Question: My drawInContext method looks something like this:
'''
- (void)drawInContext:(CGContextRef)context {
CGRect circleRect = CGRectInset(self.bounds, 1, 1);
UIColor * __autoreleasing borderColor = [UIColor whiteColor];
UIColor * __autoreleasing backgroundColor = [UIColor colorWithWhite:0 alpha: 0.75];
CGContextSetFillColorWithColor(context, backgroundColor.CGColor );
CGContextSetStrokeColorWithColor(context, borderColor.CGColor );
CGContextSetLineWidth(context, 2.0f);
CGContextFillEllipseInRect(context, circleRect);
CGContextStrokeEllipseInRect(context, circleRect);
CGFloat radius = MIN(CGRectGetMidX(circleRect), CGRectGetMidY(circleRect));
CGPoint center = CGPointMake(radius, CGRectGetMidY(circleRect));
CGFloat startAngle = -M_PI / 2;
CGFloat endAngle = self.progress * 2 * M_PI + startAngle;
CGContextSetFillColorWithColor(context, borderColor.CGColor );
CGContextMoveToPoint(context, center.x, center.y);
CGContextAddArc(context, center.x, center.y, radius, startAngle, endAngle, 0);
CGContextClosePath(context);
CGContextFillPath(context);
[super drawInContext:context];
}
'''
But on my iPhone Retina display it looks very pixeled as the screenshot demonstrates. How cat I repair this?

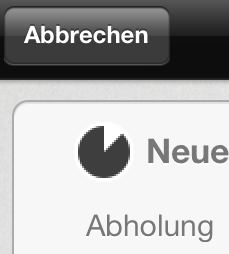
Answer: Okay, I found the solution. To draw a beautifully scaled image one needs to do the following:
'''
pie_layer.contentsScale = [UIScreen mainScreen].scale;
'''
See also this post: <URL>